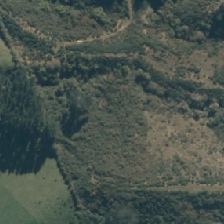
Land cover: grose_broom